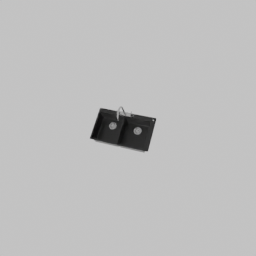
Label: appliances